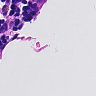
Metastatic tissue present: no